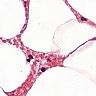
Metastatic tissue present: no